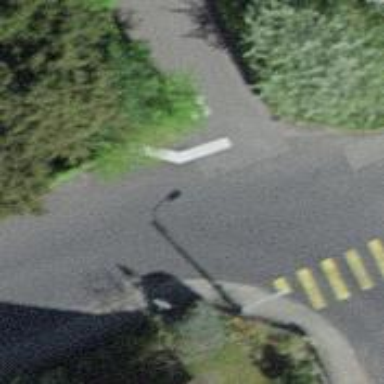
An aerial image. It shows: Traffic calming choker on stop road.